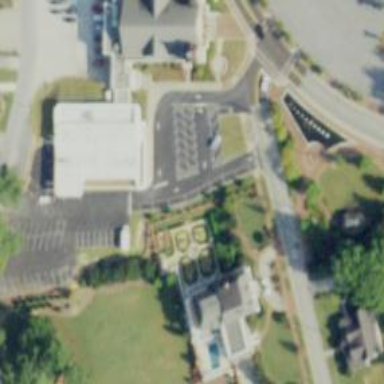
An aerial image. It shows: Beautiful church building.